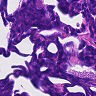
Metastatic tissue present: no